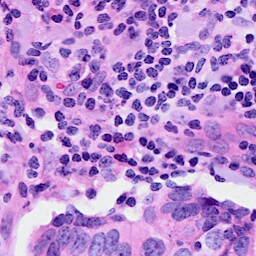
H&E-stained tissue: Breast